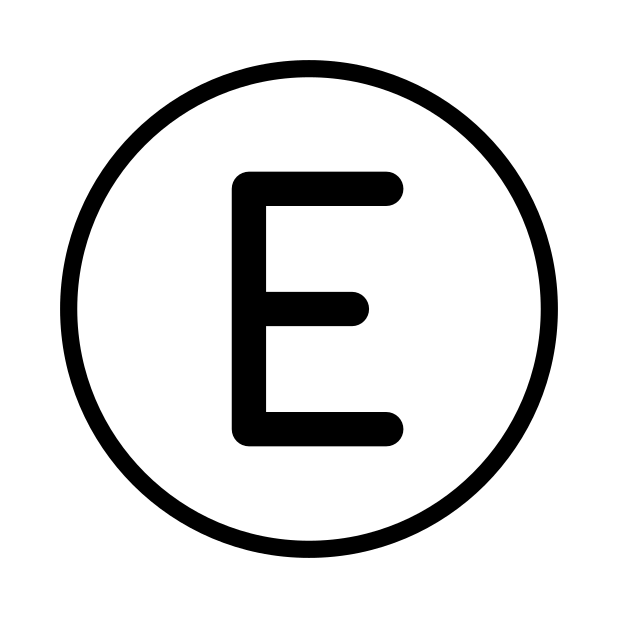
Emoji: 🇪
Name: regional indicator symbol letter e
Unicode: 0x1f1ea